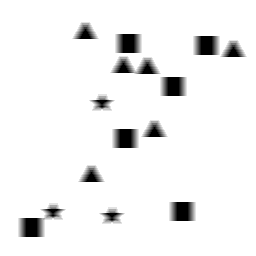
Squares: 6
Triangles: 6
Stars: 3
Total shapes: 15